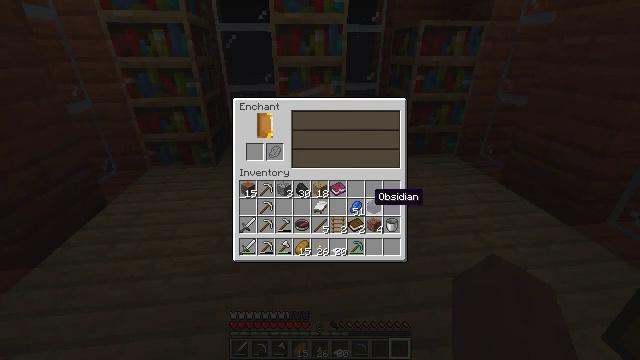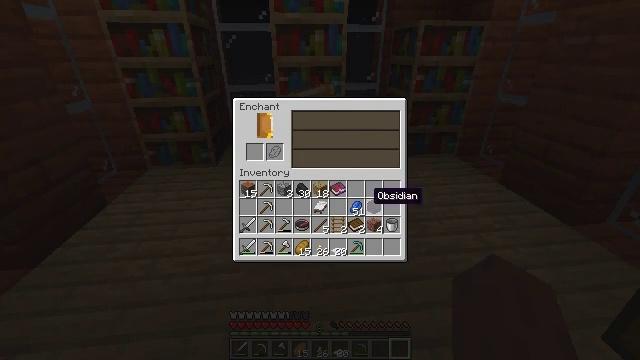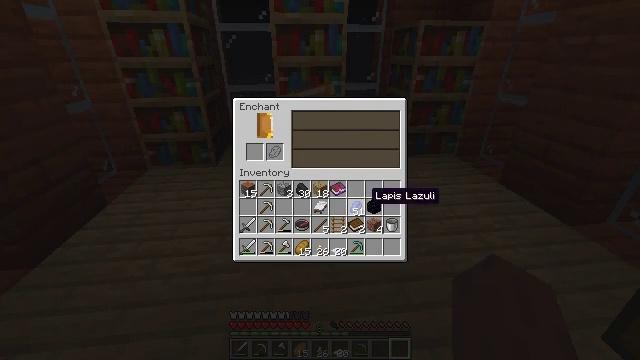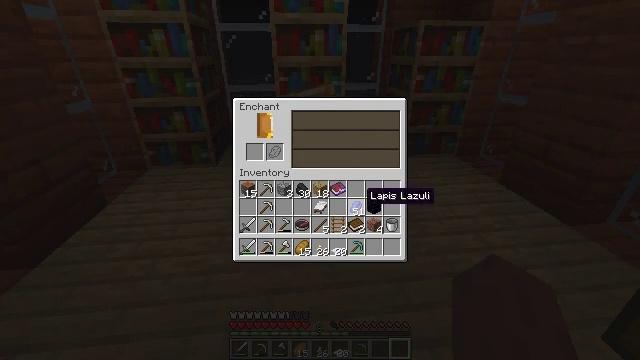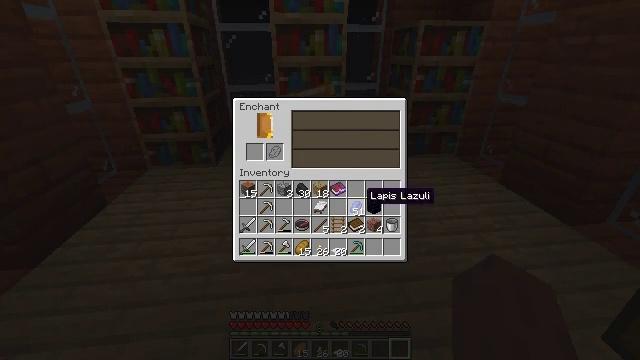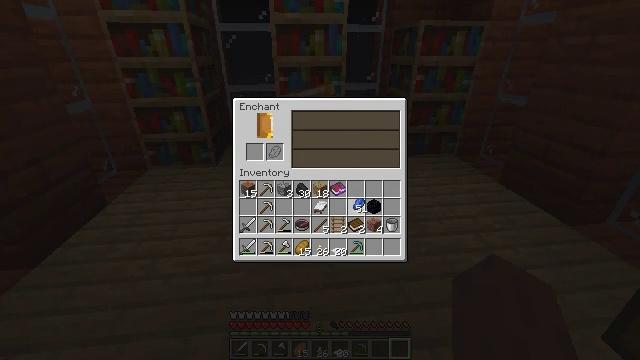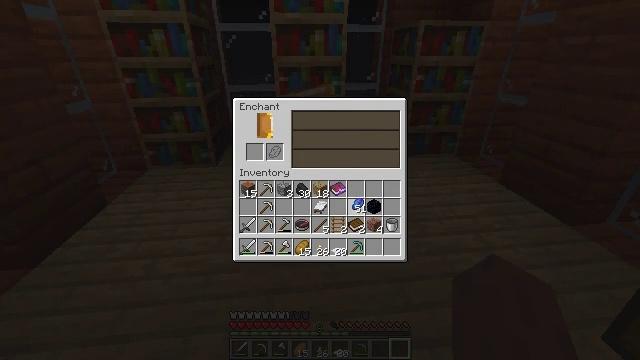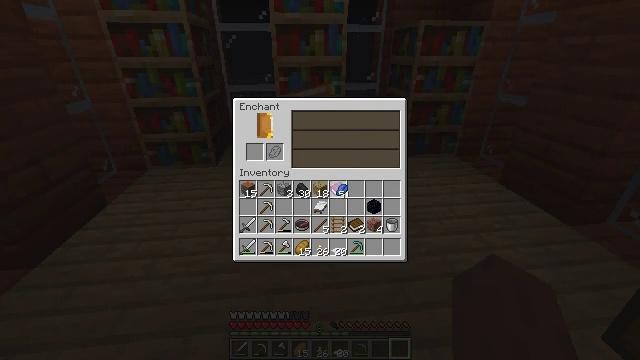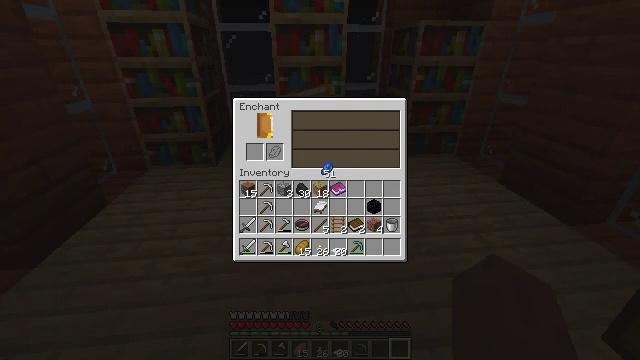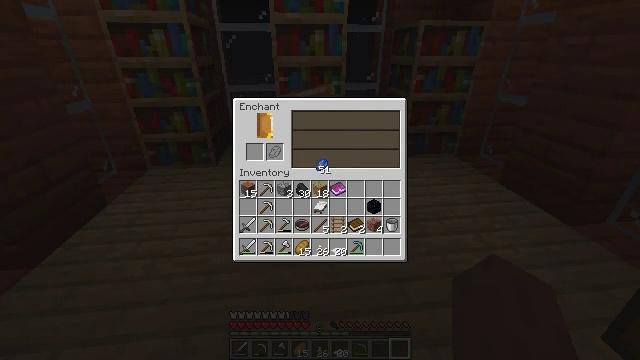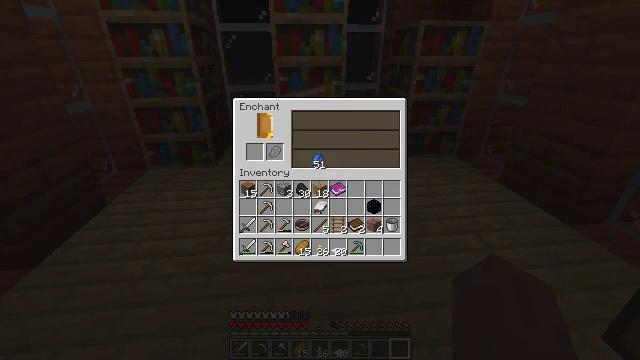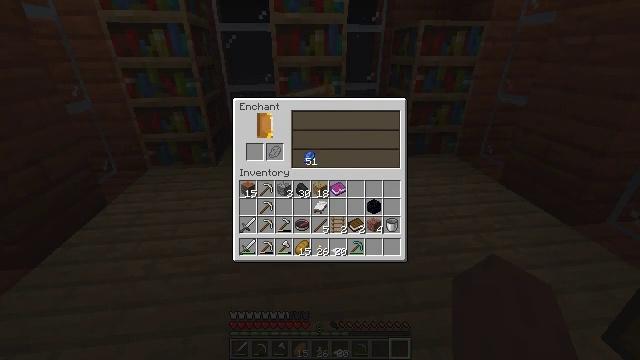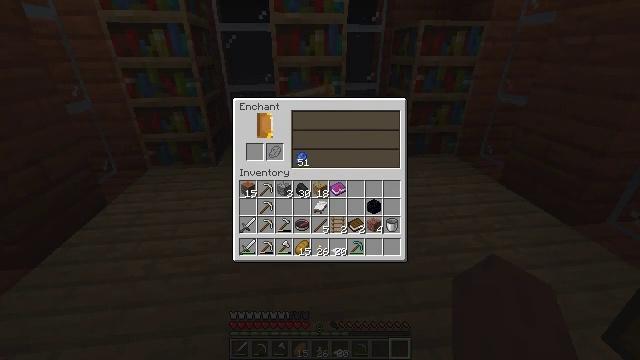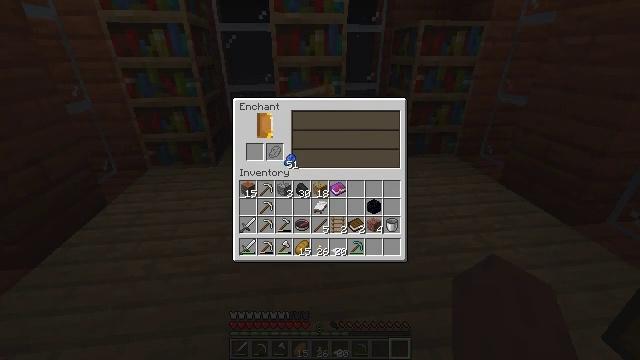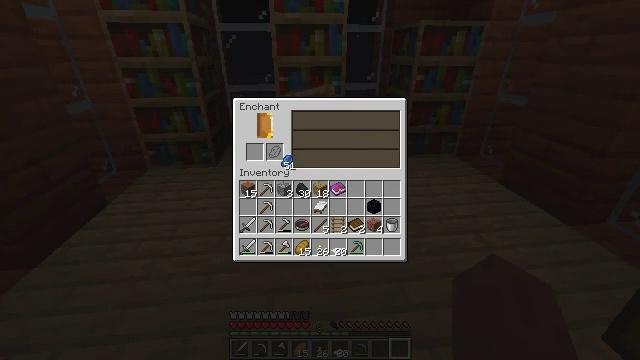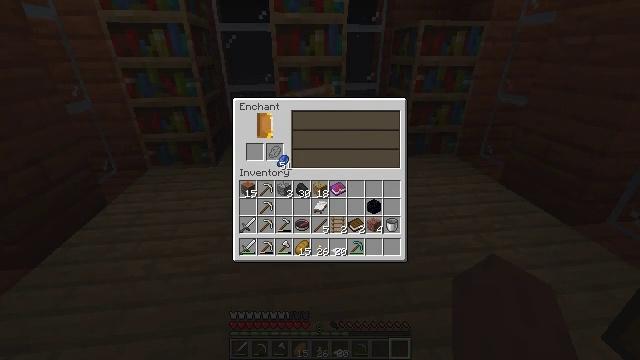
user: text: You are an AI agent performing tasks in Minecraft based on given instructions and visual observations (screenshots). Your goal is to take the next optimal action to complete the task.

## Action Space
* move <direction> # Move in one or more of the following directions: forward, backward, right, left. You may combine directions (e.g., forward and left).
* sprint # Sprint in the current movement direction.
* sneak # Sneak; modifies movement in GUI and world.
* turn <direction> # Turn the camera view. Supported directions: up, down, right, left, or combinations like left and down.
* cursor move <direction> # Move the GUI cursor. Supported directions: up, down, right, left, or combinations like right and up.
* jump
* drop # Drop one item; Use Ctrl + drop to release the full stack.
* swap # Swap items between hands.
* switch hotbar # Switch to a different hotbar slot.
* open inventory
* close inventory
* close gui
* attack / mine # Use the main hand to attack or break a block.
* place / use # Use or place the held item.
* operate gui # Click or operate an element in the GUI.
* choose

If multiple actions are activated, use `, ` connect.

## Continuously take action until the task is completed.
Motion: motion action
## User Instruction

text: Make a book by crafting it with paper and leather.
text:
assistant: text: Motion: no_op
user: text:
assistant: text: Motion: no_op
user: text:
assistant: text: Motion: no_op
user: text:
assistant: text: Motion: no_op
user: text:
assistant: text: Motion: attack / mine
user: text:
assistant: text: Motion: attack / mine
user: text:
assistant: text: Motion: turn left and up, attack / mine
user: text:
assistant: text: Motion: turn left and up
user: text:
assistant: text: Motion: no_op
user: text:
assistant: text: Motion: no_op
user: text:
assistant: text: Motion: turn left
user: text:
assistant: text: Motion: turn left
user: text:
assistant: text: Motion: turn left
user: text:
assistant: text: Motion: no_op
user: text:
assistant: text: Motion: no_op
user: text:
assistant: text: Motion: no_op
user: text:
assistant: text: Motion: no_op
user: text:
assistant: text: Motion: no_op
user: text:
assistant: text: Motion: no_op
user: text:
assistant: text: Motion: turn right, attack / mine
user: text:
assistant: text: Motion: attack / mine
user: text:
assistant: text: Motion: attack / mine
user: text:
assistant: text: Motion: no_op
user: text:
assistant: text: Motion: no_op
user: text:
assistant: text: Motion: no_op
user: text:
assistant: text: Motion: no_op
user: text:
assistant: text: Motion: no_op
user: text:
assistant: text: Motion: no_op
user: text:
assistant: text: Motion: no_op
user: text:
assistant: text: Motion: no_op